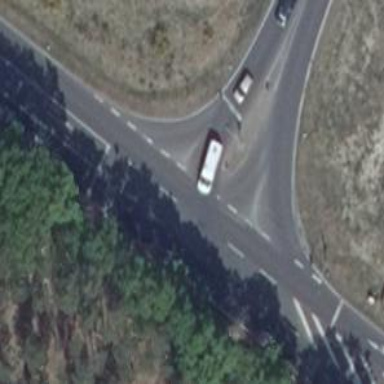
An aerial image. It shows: Road with traffic signals.